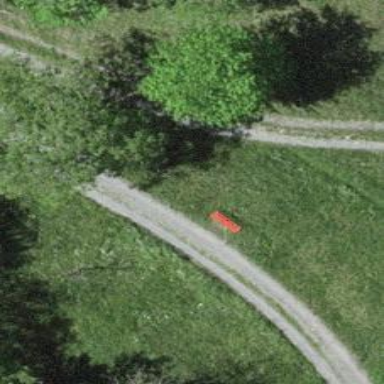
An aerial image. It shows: Bench for seating.